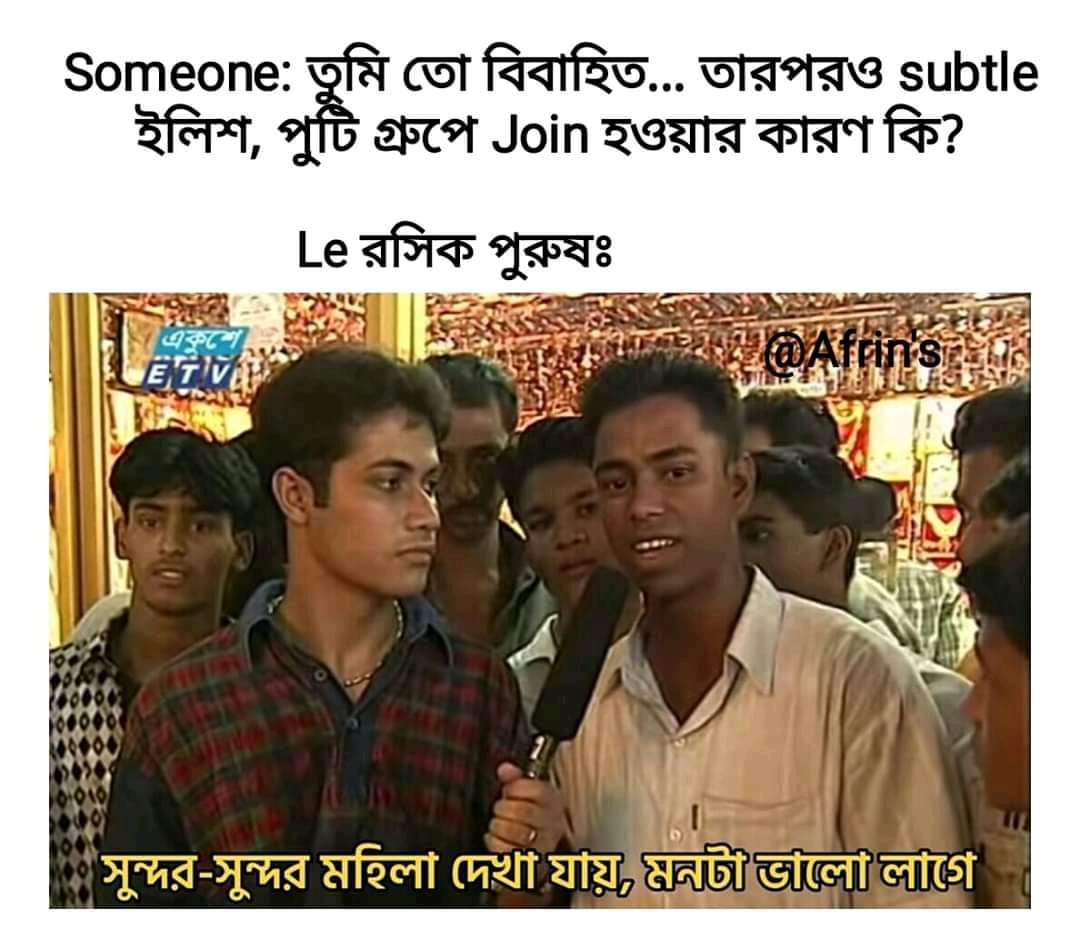
Caption: Someone: তুমি তো বিবাহিত...তারপরও subtle ইলিশ, পুটি গ্রুপে Join হওয়ার কারণ কি?   Le রসিক পুরুষঃ     সুন্দর-সুন্দর মহিলা দেখা যায়,মনটা ভালো লাগে
Label: non-hate